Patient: sex F, age 71
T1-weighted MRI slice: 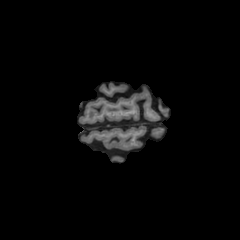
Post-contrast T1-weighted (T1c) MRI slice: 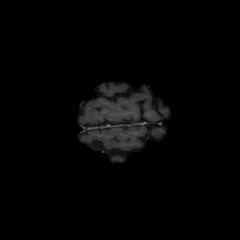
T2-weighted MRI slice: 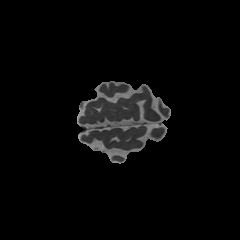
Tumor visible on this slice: no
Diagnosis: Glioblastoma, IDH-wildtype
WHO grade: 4